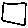
Label: square